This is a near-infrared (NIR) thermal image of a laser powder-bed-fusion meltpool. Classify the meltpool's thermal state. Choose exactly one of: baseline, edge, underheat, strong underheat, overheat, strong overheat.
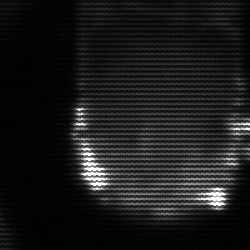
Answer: baseline